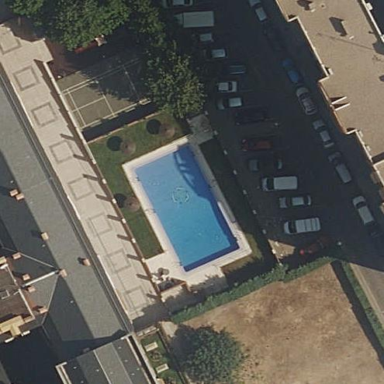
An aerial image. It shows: Swimming pool located in leisure land.